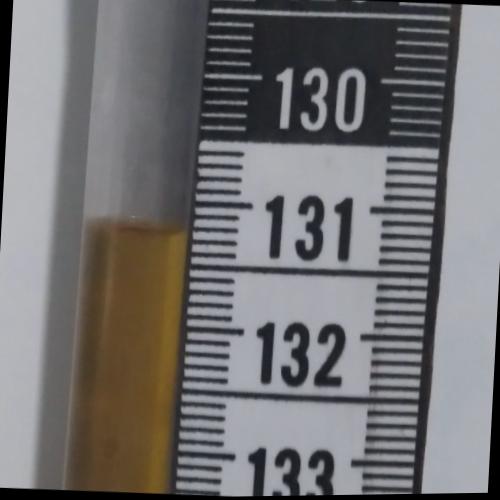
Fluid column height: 131.2 cm